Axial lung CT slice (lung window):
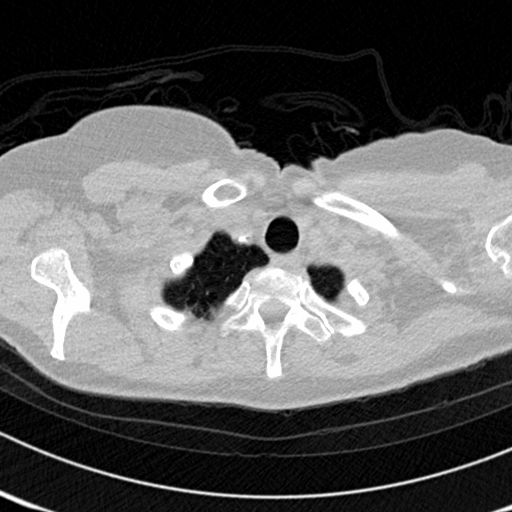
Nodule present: no